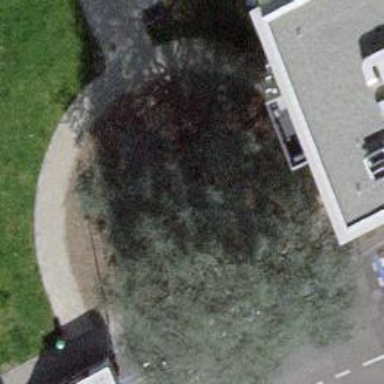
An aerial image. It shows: Evergreen tree with needle-leaved leaves.